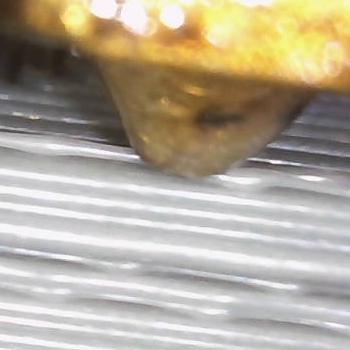
Flow rate: 42%